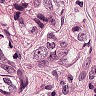
Metastatic tissue present: yes